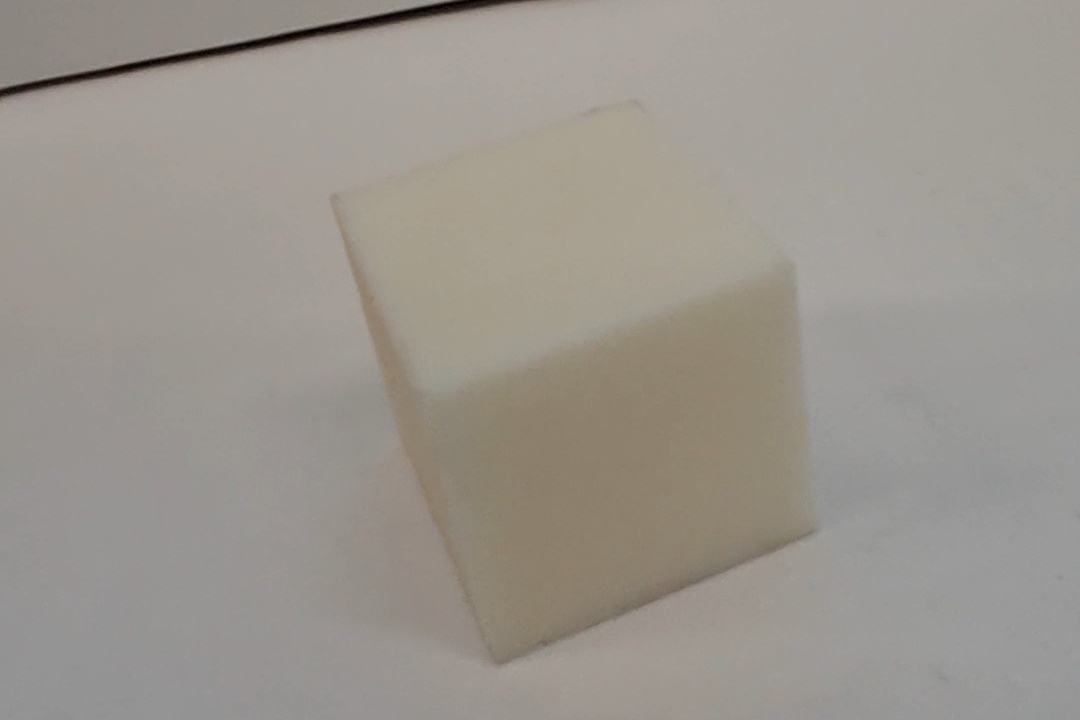
Label: Cuboid